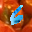
Label: 6